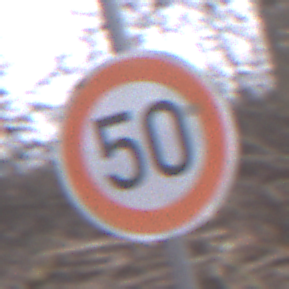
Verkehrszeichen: Geschwindigkeit50
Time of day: Midday
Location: Outdoor (Nature)
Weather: Overcast
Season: Autumn
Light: Natural